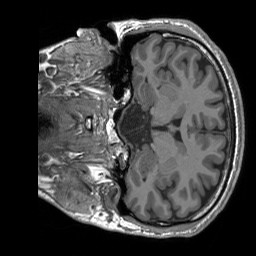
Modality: T1w
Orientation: coronal